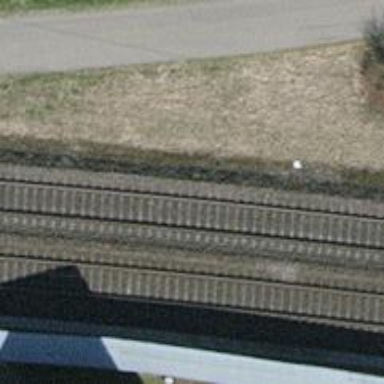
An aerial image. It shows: Single-track railway with electrified contact lines.